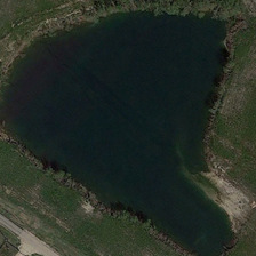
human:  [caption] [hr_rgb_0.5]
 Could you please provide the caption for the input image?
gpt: It is a lake and a grassland.

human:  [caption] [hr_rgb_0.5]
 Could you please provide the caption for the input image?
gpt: Dark blue lake and green meadow.

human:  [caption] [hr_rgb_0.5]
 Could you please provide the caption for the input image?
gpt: It's a dark blue lake and green grass.

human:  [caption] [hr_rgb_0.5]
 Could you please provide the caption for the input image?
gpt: It's a lake and a meadow.

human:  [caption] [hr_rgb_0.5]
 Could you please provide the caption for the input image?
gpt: is dark blu e lake and green lawn.